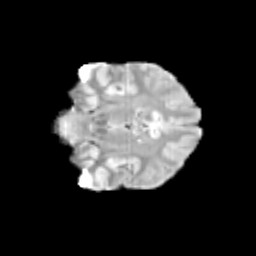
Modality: T2w
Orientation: coronal
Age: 12
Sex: male
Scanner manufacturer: siemens
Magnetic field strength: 3 T
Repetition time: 3.8 s
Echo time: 0.07 s